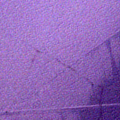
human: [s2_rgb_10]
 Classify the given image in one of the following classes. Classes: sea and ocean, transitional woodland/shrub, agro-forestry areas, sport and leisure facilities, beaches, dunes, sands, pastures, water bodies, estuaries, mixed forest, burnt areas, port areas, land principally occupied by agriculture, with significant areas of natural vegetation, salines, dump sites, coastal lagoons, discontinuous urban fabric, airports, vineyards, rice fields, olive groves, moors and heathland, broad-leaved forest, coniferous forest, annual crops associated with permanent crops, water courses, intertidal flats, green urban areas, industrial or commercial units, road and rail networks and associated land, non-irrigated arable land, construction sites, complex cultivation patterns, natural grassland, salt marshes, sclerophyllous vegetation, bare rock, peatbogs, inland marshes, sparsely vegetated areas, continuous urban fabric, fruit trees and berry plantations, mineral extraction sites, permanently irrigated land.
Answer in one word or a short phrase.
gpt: water bodies